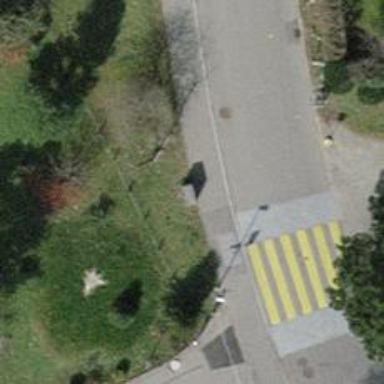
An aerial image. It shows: Street cabinet meant for power infrastructure.